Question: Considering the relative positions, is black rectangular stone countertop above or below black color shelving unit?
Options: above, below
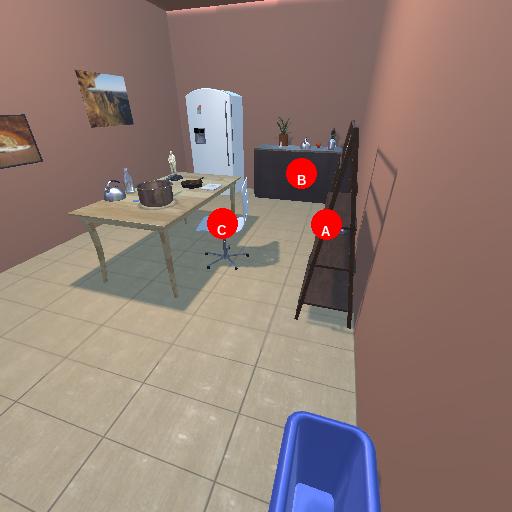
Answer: above